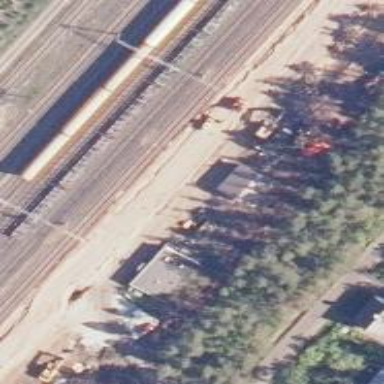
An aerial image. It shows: Railway yard.